Question: i have a table that looks like this
and i want to upload it to an array so the first colum would be city name and the first row will be the parameters.
is it possible given different types?
i need an array like this :
'''
[[city name total 00-04 05-09]
[j 882806 110386 98268]
[a 221560 21982 19317]
[h 279591 21069 18200]]
'''
when i use
'''
csv = np.genfromtxt('populationData2016.csv',delimiter=",")
'''
i get this
'''
[[ nan nan nan ..., nan
nan nan]
[ nan 8.82806000e+05 1.10386000e+05 ..., 2.57210000e+04
1.77910000e+04 3.56080000e+04]
'''
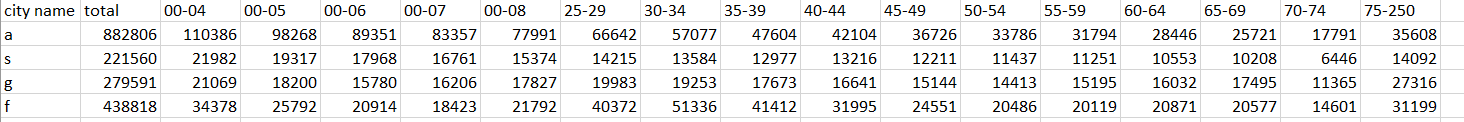
Answer: '''
def load_table_as_array(filename):
f = open(filename,'r')
# Parsing the first line containing column headers
header_line = f.readline()
header_line = header_line.strip(',
')
column_names = header_line.split(',')
#Parsing the rest of the file
mat = []
row_names = []
for line in f:
tokens = line.rstrip().split(',')
row_names.append(tokens[0]) #Add first token to row header list
values = [float(n) for n in tokens[1:]] # Convert to float
mat.append(values) # Append the current row to the matrix
f.close()
row_names = np.array(row_names)
column_names = np.array(column_names)
data = np.array(mat)
return data, column_names, row_names
'''
this works thank for who ever tried to help